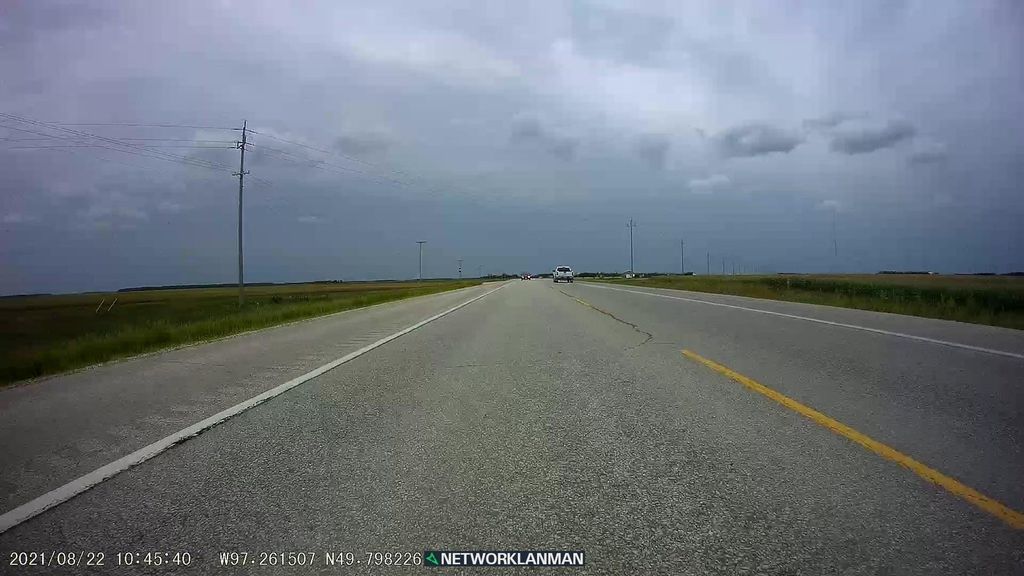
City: winnipeg